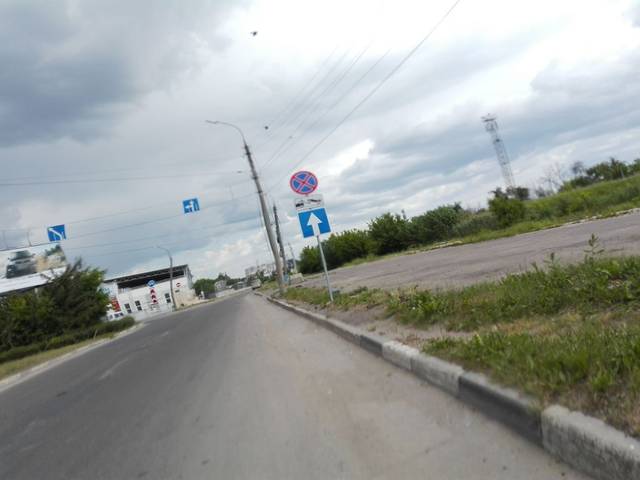
Region: Russia
Coordinates: 52.925, 36.022